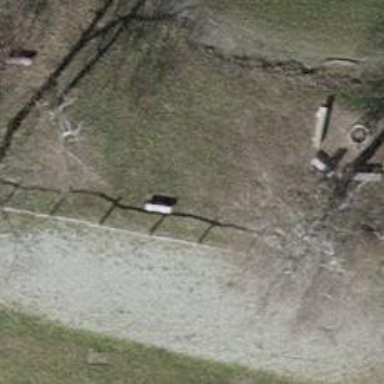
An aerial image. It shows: Picnic site with barbecue facilities available.